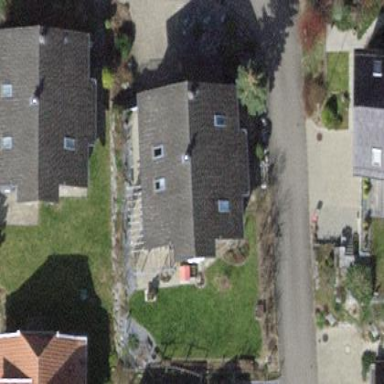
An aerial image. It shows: Detached building with gabled roof.